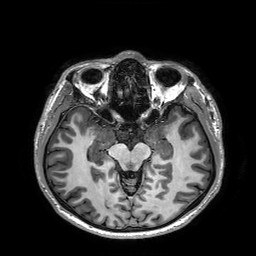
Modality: T1w
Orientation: coronal
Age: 33
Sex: male
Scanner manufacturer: philips
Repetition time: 0.006436 s
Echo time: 0.00294 s